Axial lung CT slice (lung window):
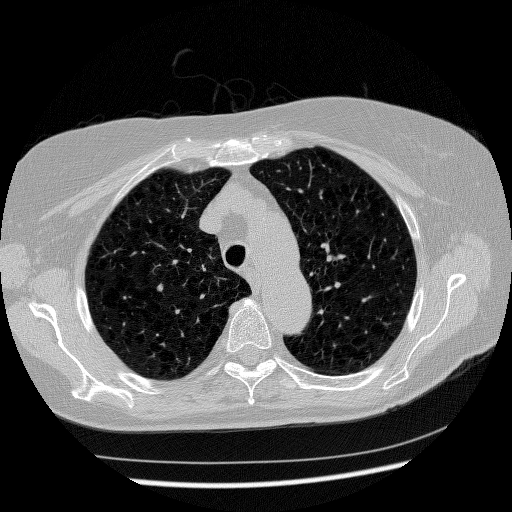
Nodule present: no